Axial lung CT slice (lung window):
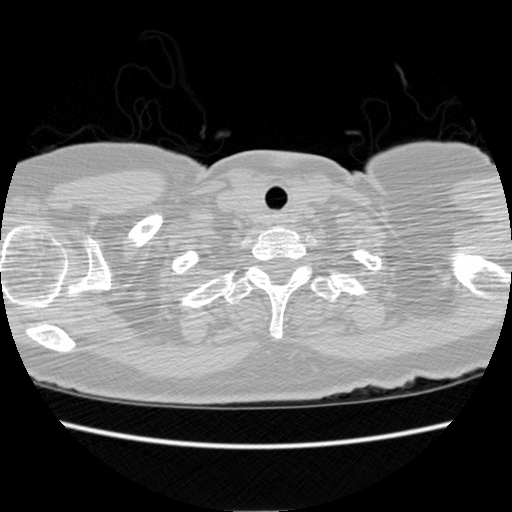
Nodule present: no